Question: Anyone have idea how to create Meter like Measurement UI like this

When an activity creates, animation should occur in the meter and percentage/digit
will show..
Let me know if you know article or tutorial which explains how to do this. It will be much appreciated.
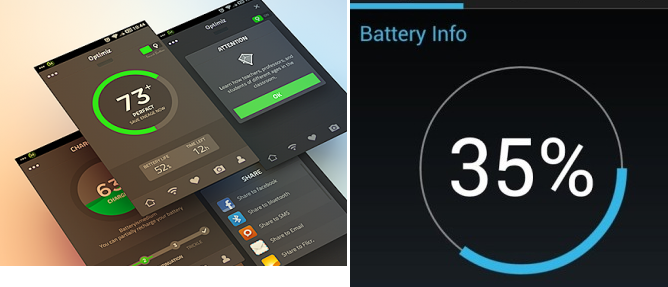
Answer: There are a number of projects that achieve this on GitHub.
Here is one I've found <URL>